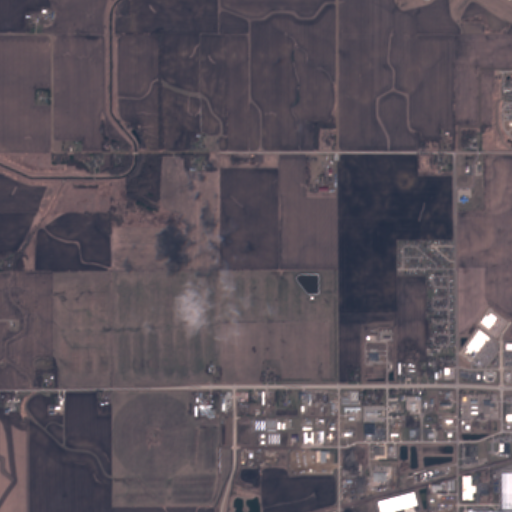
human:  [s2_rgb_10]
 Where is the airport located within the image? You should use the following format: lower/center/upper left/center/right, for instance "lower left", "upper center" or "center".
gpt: The airport is located in the upper right of the image.
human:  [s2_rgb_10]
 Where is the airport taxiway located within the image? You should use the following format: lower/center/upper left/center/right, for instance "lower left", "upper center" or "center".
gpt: The airport taxiway is located in the upper right of the image.
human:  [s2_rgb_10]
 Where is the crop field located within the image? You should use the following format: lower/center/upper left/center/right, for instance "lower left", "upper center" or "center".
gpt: The crop field is located in the upper right of the image.
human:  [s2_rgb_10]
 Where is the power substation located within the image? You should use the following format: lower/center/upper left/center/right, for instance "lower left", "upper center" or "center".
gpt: The power substation is located in the upper right of the image.
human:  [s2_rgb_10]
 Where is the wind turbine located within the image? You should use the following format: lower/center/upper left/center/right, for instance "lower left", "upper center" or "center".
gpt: The wind turbine is located in the lower right of the image.
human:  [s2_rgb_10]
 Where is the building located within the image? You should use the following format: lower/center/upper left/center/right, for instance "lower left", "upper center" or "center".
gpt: The building is located in the right of the image.
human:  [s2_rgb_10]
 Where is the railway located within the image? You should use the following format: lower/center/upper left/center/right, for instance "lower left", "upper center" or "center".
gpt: The railway is located in the lower of the image.
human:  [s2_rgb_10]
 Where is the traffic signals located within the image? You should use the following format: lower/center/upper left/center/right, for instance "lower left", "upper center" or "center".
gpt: The traffic signals is located in the lower right of the image.
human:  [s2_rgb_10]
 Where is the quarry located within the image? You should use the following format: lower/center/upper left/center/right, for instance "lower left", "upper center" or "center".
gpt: There is no quarry in the image.